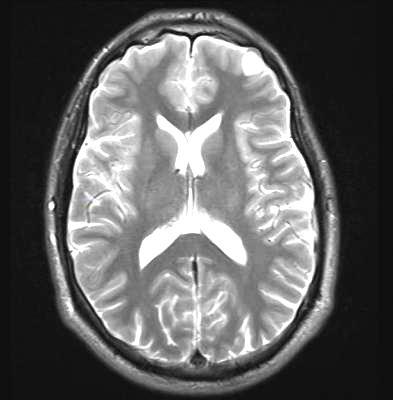
Label: notumor